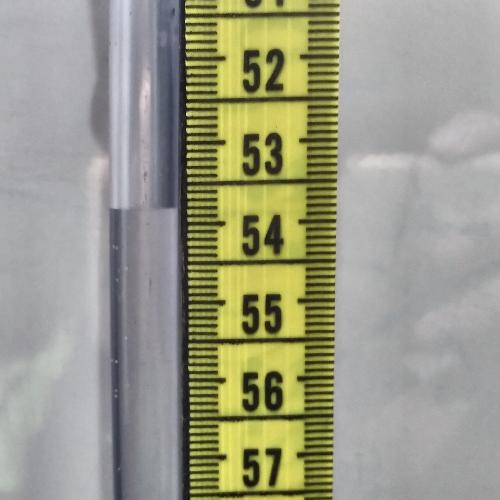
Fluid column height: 53.8 cm